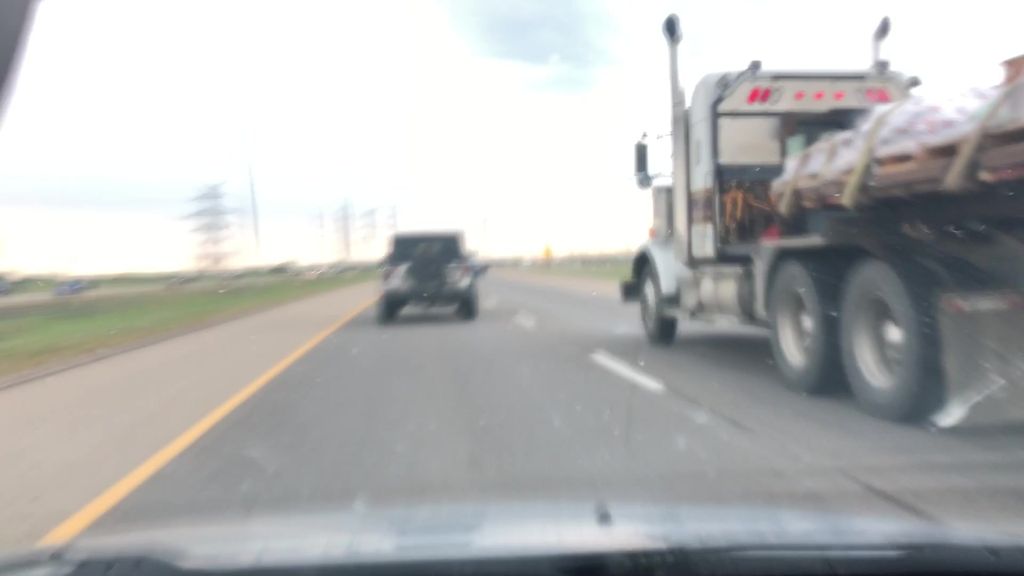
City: edmonton